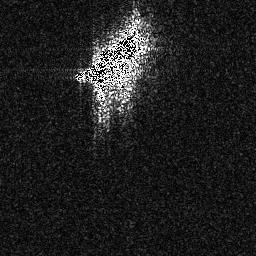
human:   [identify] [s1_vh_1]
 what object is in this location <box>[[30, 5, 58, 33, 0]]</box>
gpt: <ref>1 large ship at the top</ref>